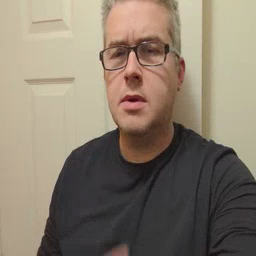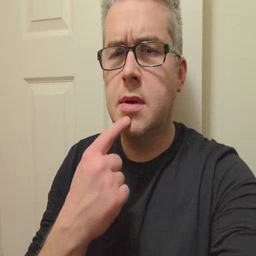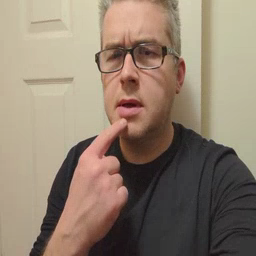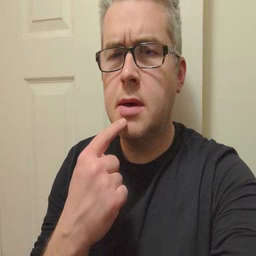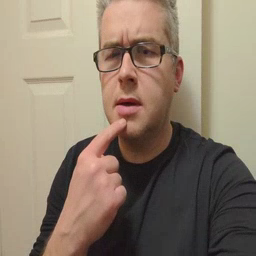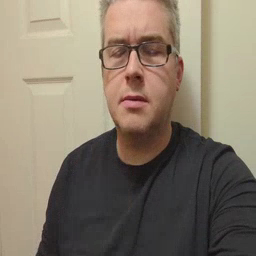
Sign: say